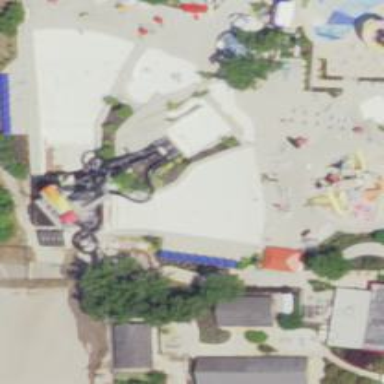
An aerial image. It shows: Water slide attraction.